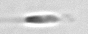
Label: flagellate_morphotype3